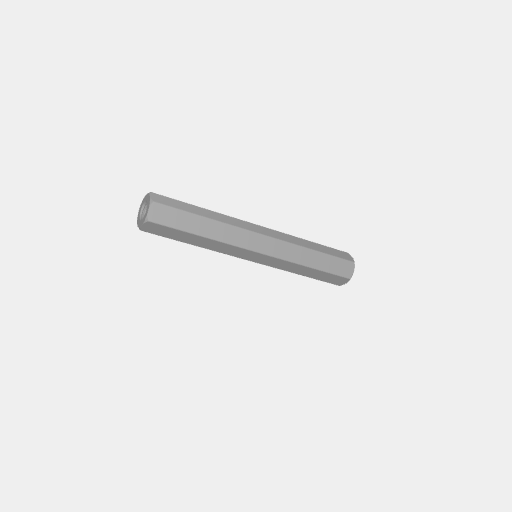
Part: Standoff8RID50